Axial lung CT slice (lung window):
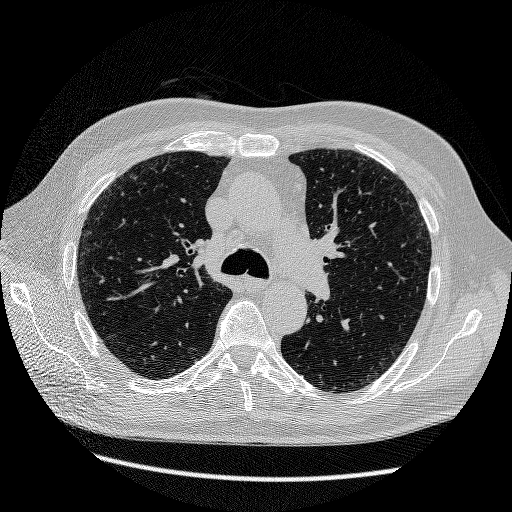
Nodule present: no